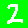
Digit: 2